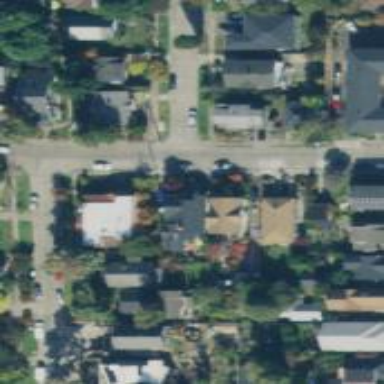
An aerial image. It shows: Residential road with asphalt surface and separate sidewalk.